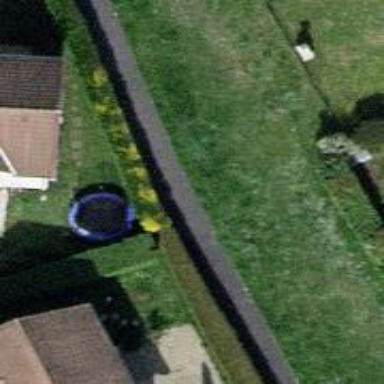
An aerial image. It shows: Hedge barrier with mixed leaf cycle.